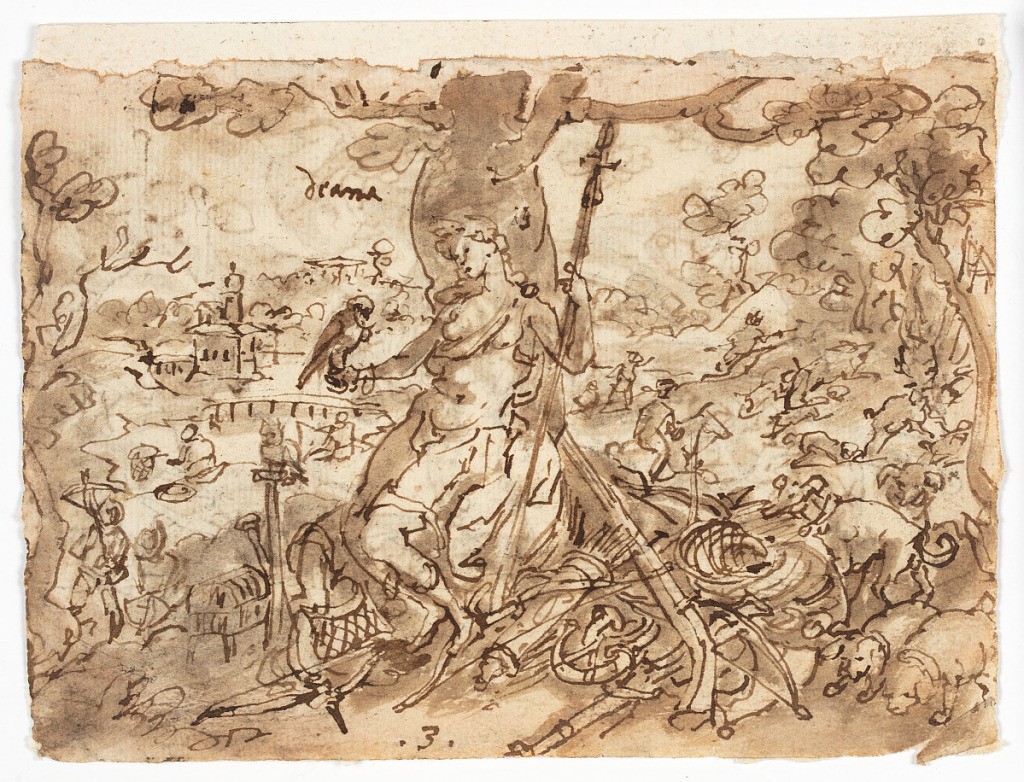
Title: The Hunt, Personified by Diana
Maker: Jan van der Straet, called Stradanus, Flemish, 1523–1605
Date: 1594–1596
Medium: Recto: pen and brown ink, brush and brown wash over black chalk on laid paper Verso: pen and brown ink, brush and brown wash over black chalk, with corrections by the artist in white opaque paint on laid paper
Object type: Drawing
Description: Recto: A female figure identified as Diana sits under a tree at center. She holds a falcon on her right wrist. At her feet are gathered hunting implements, including horns and bows and arrows. Dogs cluster at left. In the background appears a landscape with a bridge and figures hunting.
Verso: Scene of pearl diving in the Persian Gulf, with a view of a semicircular, mountainous coastline at left and behind. Simple tents line the shore. Two parallel rows of boats float in the water and figures raise or lower themselves from lines attached to the bow. In the foreground, figures step off the boats onto the shore carrying small, heavily laden bags. Crouching figures examine and shuck the oysters.